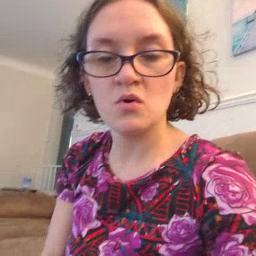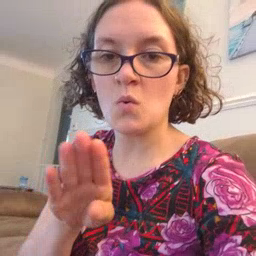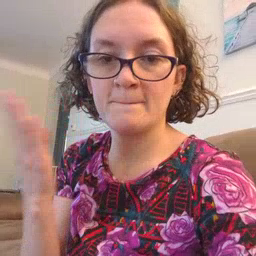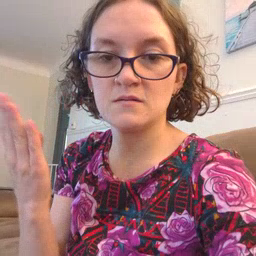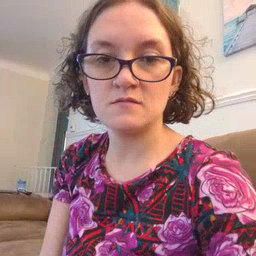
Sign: open